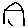
Label: house